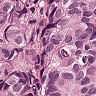
Metastatic tissue present: yes